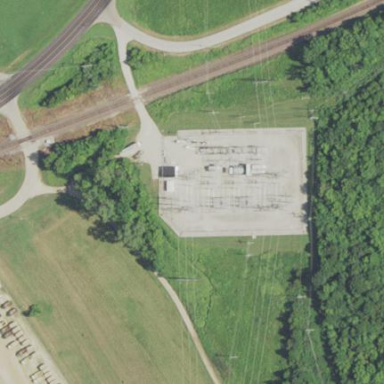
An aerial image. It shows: Distribution power substation secured by fence.